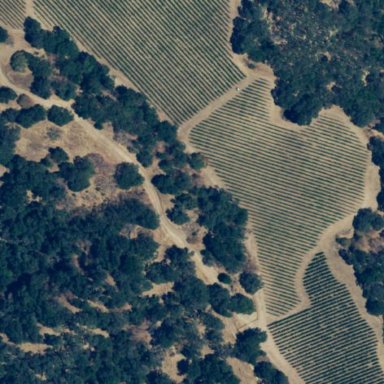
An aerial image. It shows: Vineyard growing grapes.